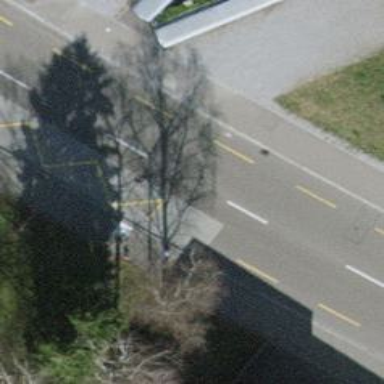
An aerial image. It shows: Platform for public transport. The platform is located by the road.